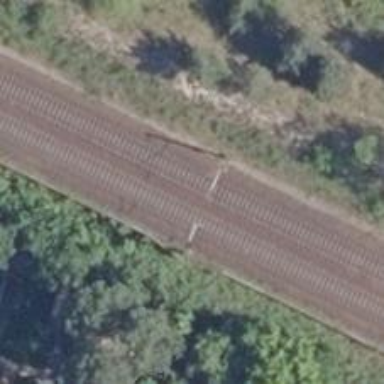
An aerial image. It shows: Milestone along the railway track with catenary mast.